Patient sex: M
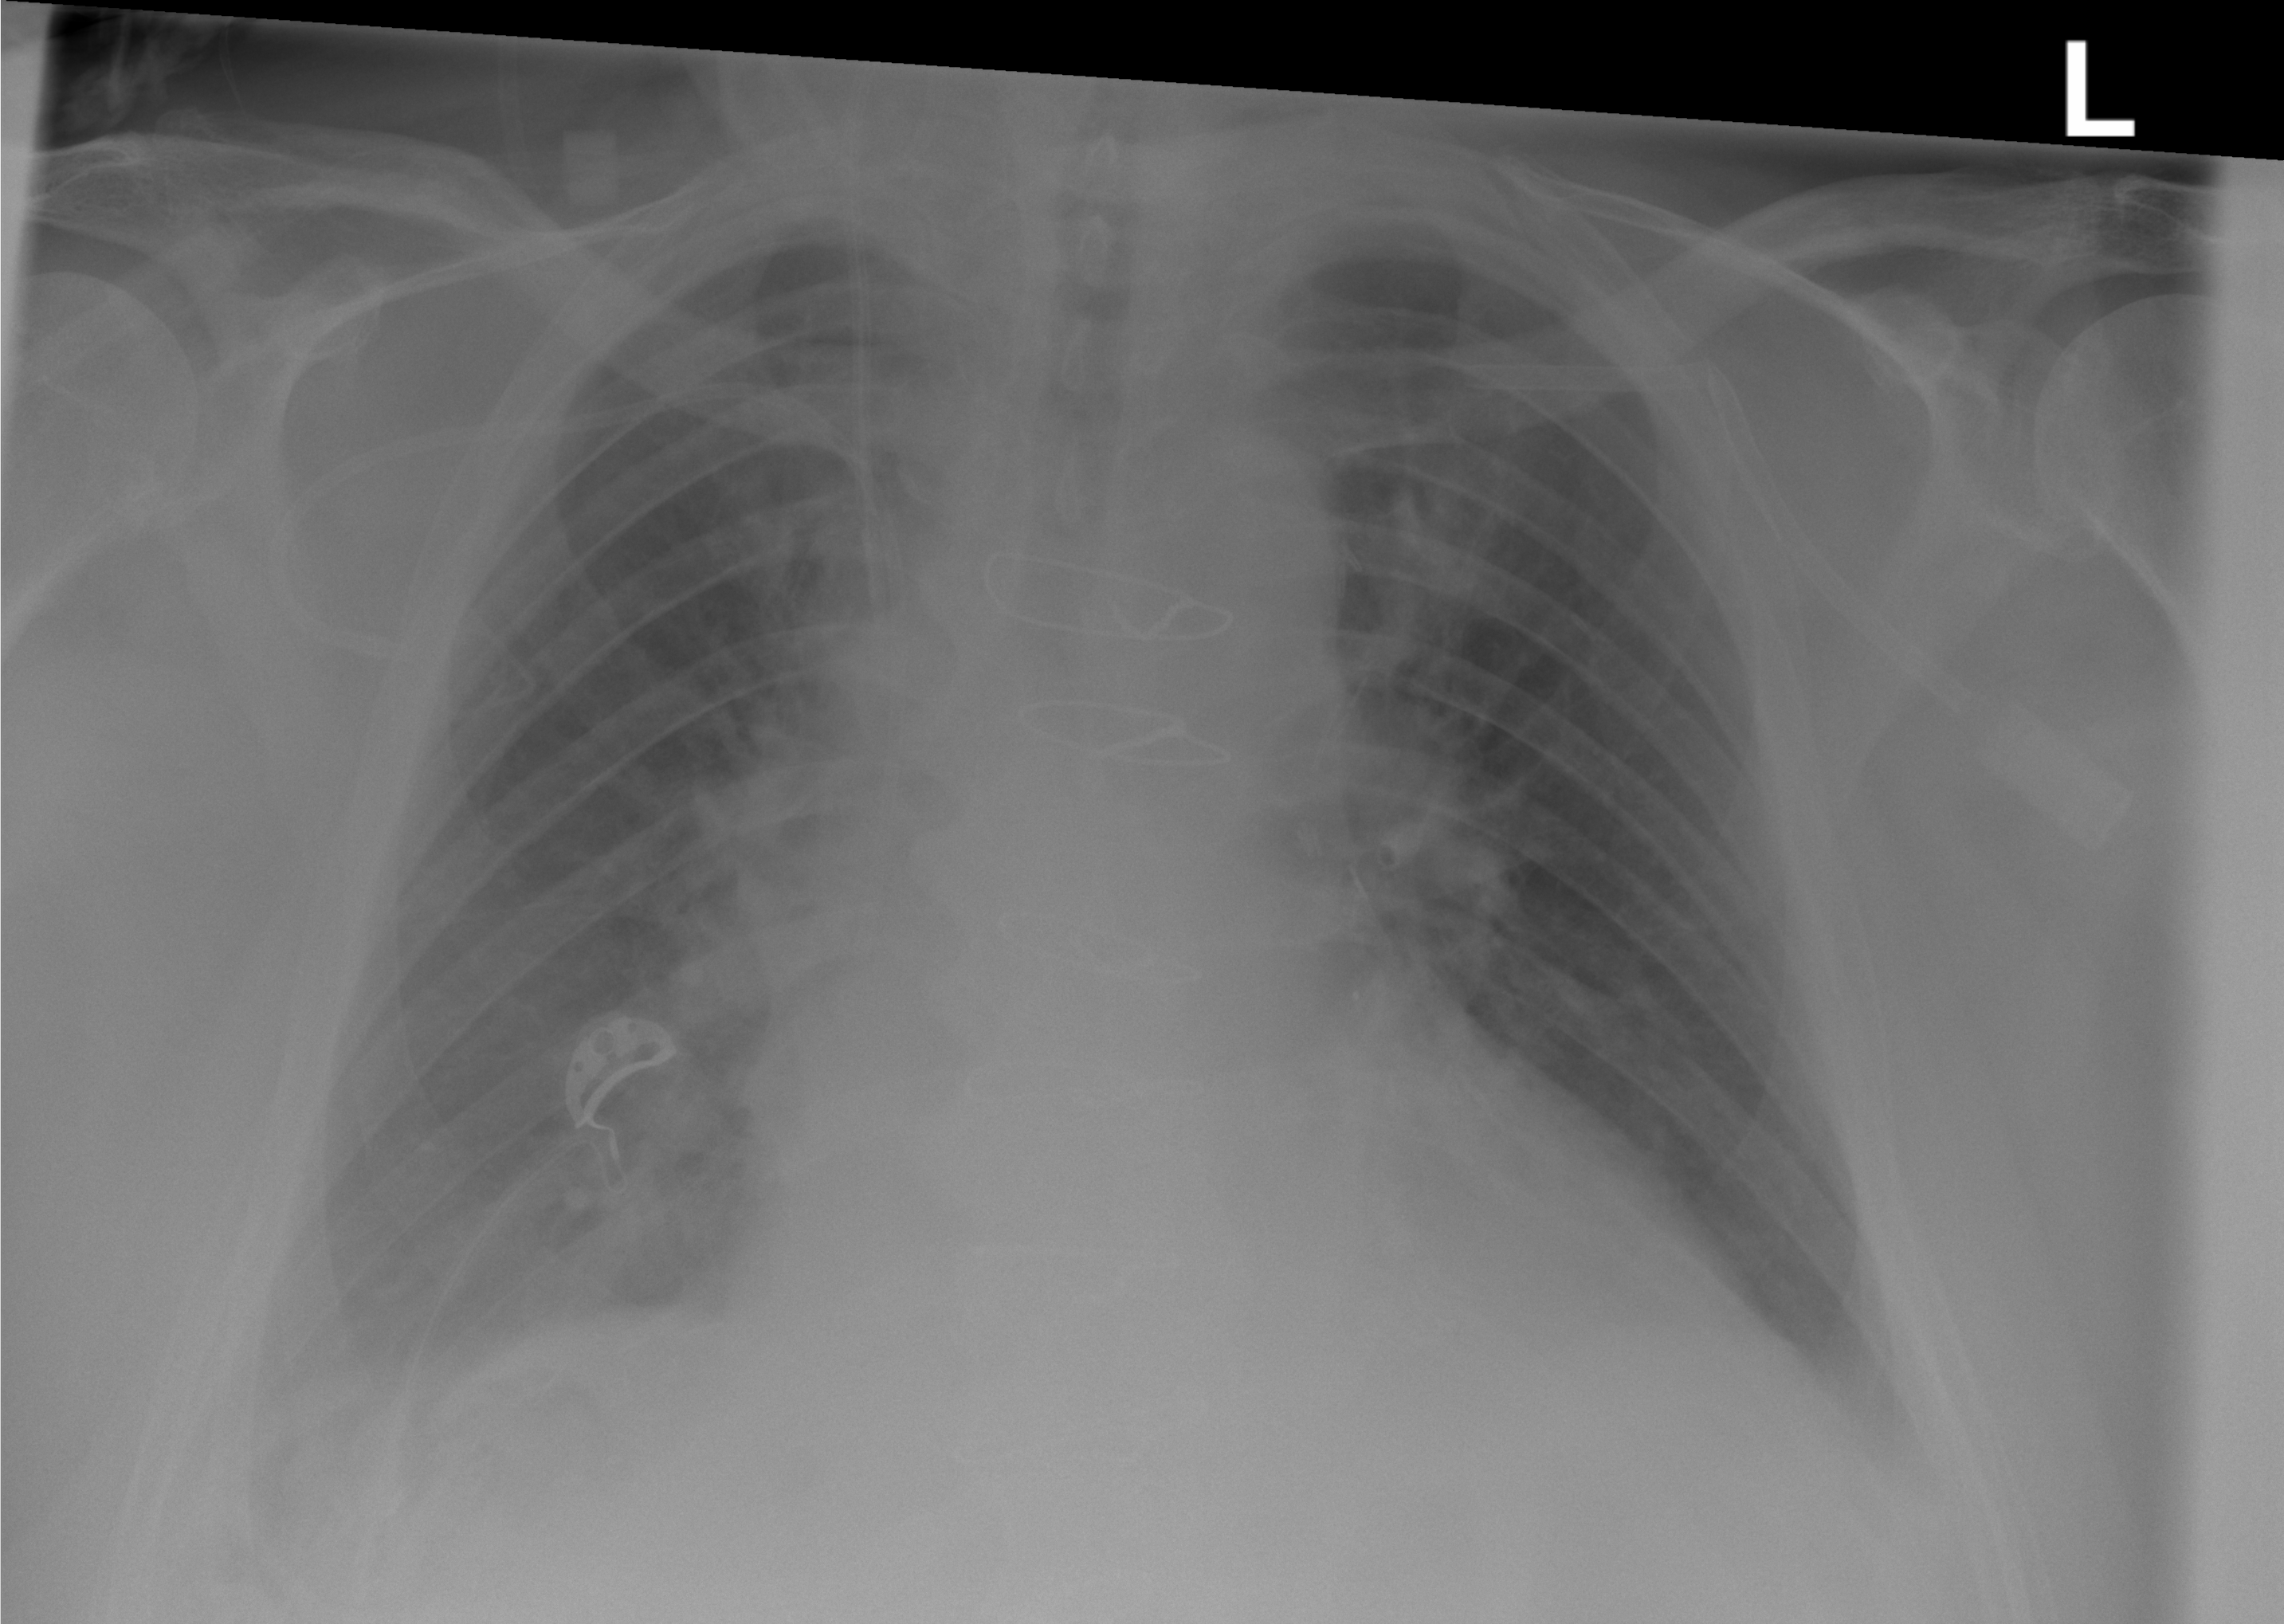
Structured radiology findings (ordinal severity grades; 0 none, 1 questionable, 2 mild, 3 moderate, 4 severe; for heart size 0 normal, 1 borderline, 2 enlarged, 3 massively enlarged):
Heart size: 2
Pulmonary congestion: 2
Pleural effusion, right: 2
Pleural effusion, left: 2
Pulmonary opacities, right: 0
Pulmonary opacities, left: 0
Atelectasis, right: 0
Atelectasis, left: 0